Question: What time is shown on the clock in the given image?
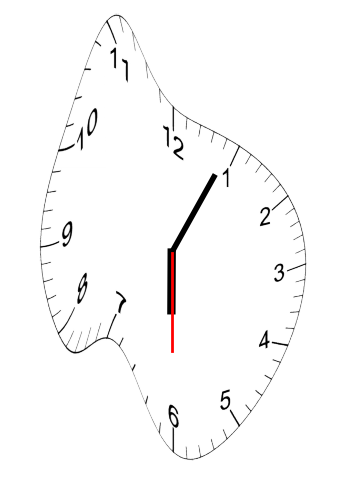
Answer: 06:04:30